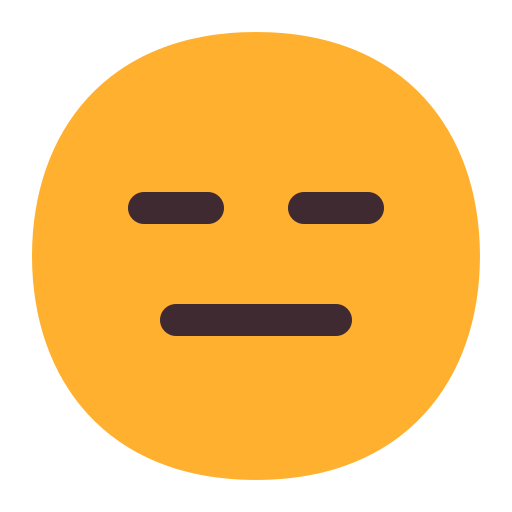
expressionless face flat